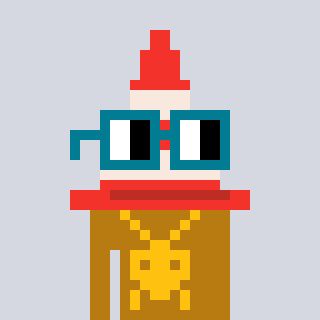
a pixel art character with square dark green glasses, a cone-shaped head and a gold-colored body on a cool background